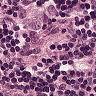
Metastatic tissue present: yes